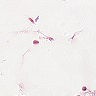
Metastatic tissue present: no